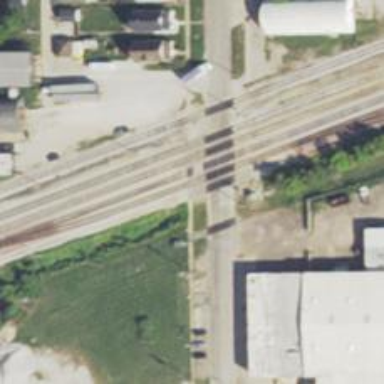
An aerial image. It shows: Crossing for the railway.